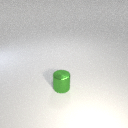
small green metal cylinder